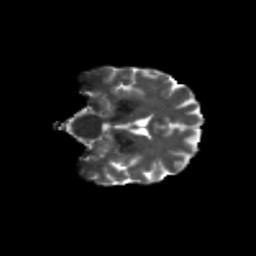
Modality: T2w
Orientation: coronal
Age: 56
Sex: female
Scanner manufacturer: siemens
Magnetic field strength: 3 T
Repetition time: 4.71 s
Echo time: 0.0906 s